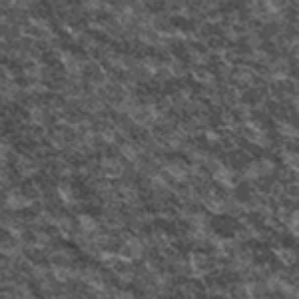
Label: frost